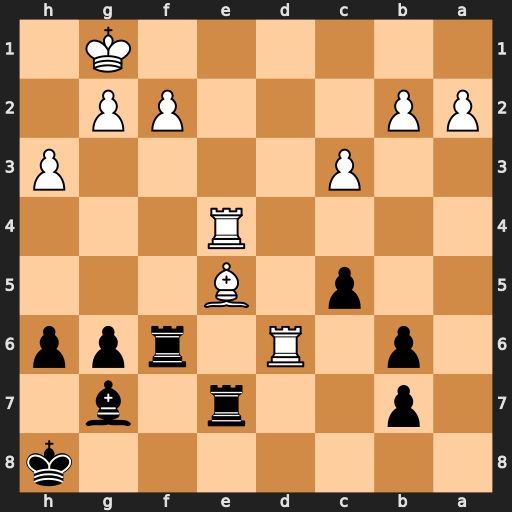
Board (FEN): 7k/1p2r1b1/1p1R1rpp/2p1B3/4R3/2P4P/PP3PP1/6K1
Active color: b
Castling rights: -
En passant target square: -
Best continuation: Rxd6 Bxg7+ Rxg7